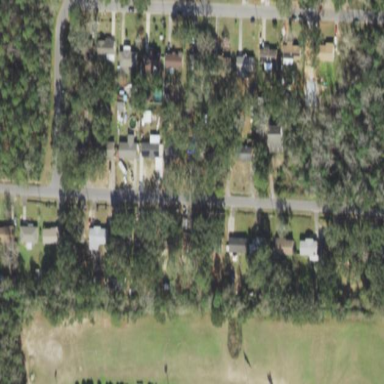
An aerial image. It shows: This residential area consists of single-family homes.